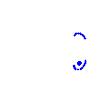
Particle: proton